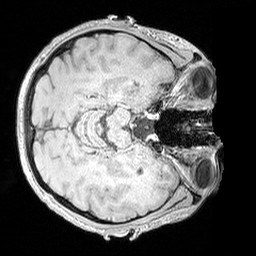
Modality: MP2RAGE
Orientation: axial
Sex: male
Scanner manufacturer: siemens
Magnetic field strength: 3 T
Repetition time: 5 s
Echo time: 0.00292 s